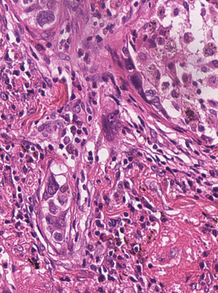
Tumor epithelial tissue: yes
Tumor-associated stroma tissue: yes
Normal tissue: no